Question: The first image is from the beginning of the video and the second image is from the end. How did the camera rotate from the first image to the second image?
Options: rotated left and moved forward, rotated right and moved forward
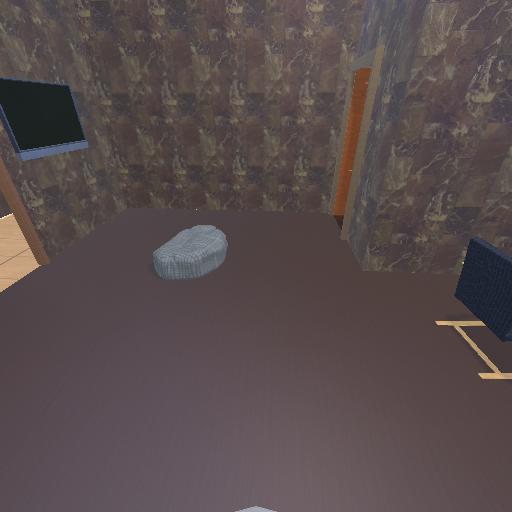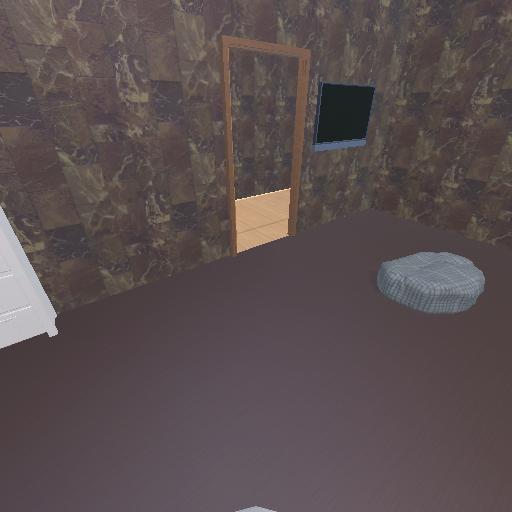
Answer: rotated left and moved forward